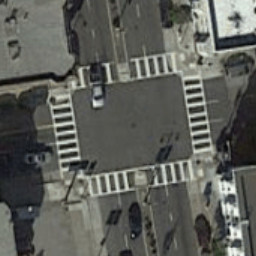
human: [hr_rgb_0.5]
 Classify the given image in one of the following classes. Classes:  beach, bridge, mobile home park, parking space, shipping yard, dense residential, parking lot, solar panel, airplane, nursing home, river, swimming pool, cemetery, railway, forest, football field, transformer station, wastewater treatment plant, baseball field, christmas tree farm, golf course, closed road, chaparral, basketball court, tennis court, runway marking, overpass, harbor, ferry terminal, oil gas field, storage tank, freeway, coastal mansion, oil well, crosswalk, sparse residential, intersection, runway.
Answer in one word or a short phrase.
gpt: crosswalk